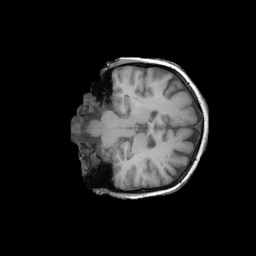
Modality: T1w
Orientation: coronal
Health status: ill
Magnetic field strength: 3 T